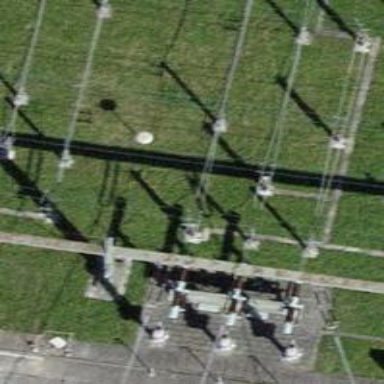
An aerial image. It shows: Power line with three cables.